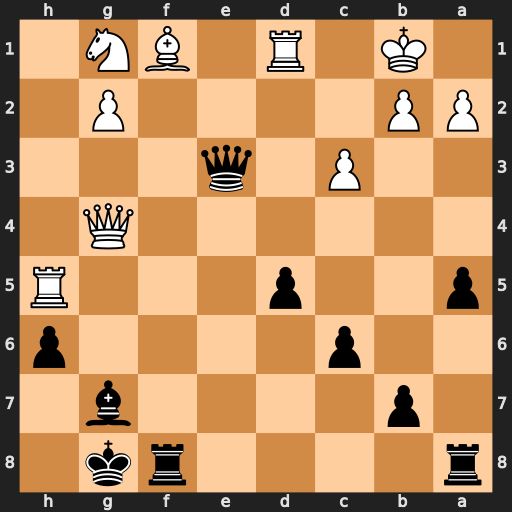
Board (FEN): r4rk1/1p4b1/2p4p/p2p3R/6Q1/2P1q3/PP4P1/1K1R1BN1
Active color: b
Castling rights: -
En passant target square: -
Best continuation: Rxf1 Rxf1 Qd3+ Kc1 Qxf1+